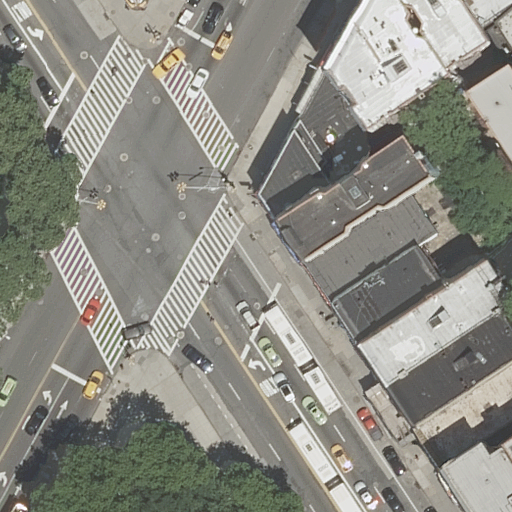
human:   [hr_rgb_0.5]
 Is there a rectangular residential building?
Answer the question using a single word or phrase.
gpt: yes

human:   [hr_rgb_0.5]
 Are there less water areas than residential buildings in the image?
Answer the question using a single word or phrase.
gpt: yes

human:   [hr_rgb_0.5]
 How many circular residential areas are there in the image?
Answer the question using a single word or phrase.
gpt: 0

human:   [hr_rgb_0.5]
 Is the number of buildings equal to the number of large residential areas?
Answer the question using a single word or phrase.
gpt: no

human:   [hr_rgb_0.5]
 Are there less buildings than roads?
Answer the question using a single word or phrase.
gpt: no

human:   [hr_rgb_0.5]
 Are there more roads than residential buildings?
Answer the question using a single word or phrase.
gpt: no

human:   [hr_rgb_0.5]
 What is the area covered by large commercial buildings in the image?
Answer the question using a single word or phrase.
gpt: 0m2

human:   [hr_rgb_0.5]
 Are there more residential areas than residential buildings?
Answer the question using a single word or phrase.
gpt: no

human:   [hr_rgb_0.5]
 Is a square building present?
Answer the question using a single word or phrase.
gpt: no

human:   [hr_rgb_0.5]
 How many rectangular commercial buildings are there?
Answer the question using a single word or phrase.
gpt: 0

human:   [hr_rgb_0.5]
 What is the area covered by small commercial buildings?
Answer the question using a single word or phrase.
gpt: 0m2

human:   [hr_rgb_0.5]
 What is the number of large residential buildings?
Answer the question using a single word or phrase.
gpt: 1

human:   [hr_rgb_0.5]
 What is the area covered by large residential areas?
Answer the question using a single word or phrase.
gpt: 0m2

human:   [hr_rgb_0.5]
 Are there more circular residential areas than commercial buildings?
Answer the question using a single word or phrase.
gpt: no

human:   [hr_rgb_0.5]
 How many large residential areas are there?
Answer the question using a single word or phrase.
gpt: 0

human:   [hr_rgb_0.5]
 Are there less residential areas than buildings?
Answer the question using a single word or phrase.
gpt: yes

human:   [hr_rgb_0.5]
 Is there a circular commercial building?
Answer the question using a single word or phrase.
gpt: no

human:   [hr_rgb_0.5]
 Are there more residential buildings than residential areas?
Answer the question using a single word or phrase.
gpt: yes

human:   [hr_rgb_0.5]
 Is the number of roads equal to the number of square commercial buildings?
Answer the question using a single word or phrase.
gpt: no

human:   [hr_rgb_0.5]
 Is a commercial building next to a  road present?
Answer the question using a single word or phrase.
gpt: no

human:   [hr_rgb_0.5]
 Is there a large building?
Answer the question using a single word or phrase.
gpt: yes

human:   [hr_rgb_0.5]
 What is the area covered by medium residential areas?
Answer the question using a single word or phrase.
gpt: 100m2

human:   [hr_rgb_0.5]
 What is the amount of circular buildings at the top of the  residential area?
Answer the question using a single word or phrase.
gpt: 0

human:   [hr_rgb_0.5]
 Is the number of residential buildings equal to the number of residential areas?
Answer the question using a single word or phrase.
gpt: no

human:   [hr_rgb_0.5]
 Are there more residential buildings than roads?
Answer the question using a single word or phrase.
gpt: yes

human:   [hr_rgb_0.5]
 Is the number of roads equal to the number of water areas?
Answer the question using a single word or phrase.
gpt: no

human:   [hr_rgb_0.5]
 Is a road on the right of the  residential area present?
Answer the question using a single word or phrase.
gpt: yes

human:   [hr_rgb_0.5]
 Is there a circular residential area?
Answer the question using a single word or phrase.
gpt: no

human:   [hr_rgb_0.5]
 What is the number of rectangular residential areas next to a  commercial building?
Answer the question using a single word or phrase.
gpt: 0

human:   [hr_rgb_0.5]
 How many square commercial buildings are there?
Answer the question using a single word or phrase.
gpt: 0

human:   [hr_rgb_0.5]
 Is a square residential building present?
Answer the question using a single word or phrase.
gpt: no

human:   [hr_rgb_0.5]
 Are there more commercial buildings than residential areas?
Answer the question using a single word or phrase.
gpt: no

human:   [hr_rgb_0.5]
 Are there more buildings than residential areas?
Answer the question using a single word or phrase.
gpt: yes

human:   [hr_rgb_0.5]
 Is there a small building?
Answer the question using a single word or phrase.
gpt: yes

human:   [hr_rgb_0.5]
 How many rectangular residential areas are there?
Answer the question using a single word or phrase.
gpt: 1

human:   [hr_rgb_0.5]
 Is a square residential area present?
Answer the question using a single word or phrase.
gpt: no